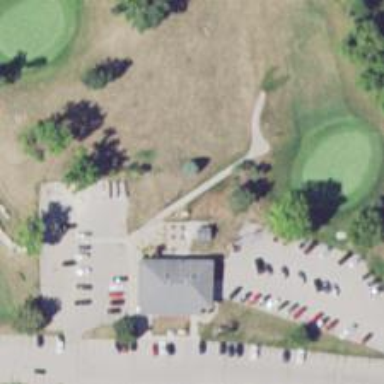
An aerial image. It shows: Path used for both walking and golf.